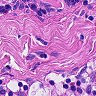
Metastatic tissue present: no